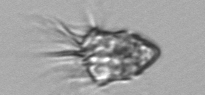
Label: Strombidium_morphotype1